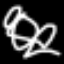
Label: squiggle